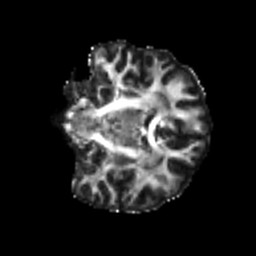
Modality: FA
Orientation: coronal
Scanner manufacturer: siemens
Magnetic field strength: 3 T
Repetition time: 4 s
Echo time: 0.0594 s